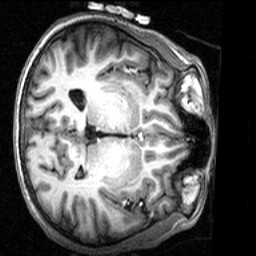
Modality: T1w
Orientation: axial
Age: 22
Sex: male